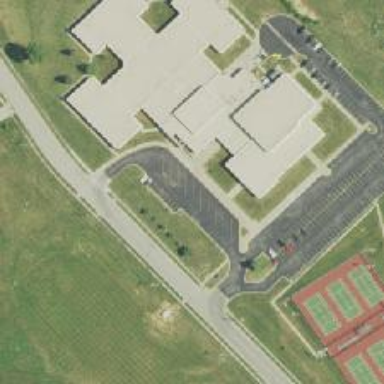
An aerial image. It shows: School.